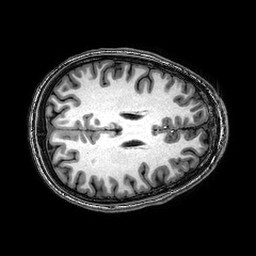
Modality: T1w
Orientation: axial
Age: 24
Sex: male
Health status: healthy
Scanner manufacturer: philips
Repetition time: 0.008167 s
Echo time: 0.00376 s